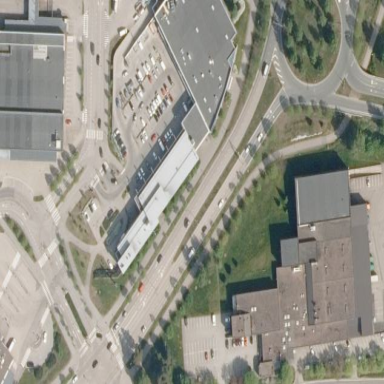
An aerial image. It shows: Supermarket building.